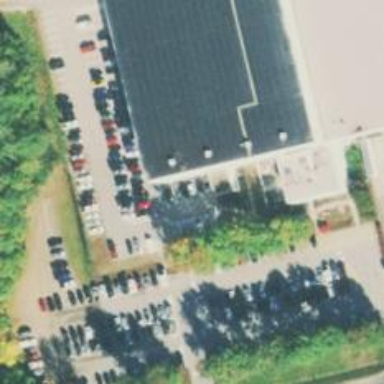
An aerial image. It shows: Parking space.